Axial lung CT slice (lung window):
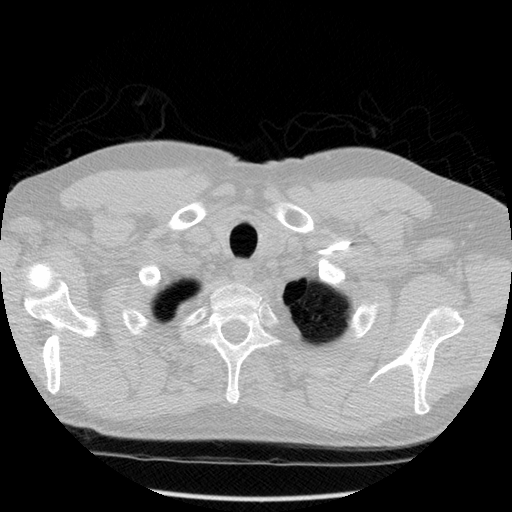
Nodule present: no